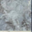
Piece: xx